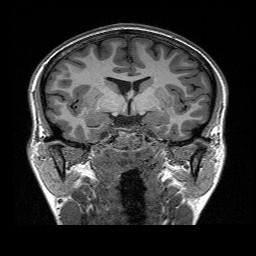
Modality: T1w
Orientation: sagittal
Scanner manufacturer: siemens
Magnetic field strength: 3 T